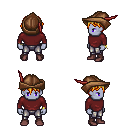
a pixel art fantasy rpg character, male body template, dark elf, purple skin, maroon long-sleeve shirt, metal pants, light blonde short bangs hairstyle, leather cap, bracelets, maroon shoes, four views (front, back, left, right), 2x2 character sprite sheet, small pixel art, hard edges, no anti-aliasing